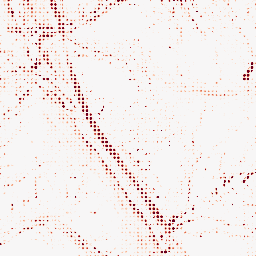
Category: morphological
Decomposition family: morphological
Decomposition parameters: operation: opening
size: 5
Upsampling method: sinc_blackman
Upsampling parameters: scale: 8
kernel_size: 4
Upsampling scale: 8